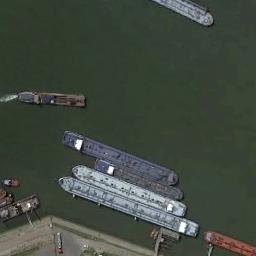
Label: ship